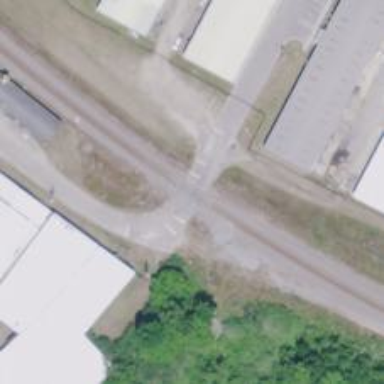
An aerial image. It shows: Level crossing with saltire marking.